Question: I have a MySQL table with a structure like the following:

I'm looking for a select statement which will concatenate the last four fields as follows:
'''
ID Source
1 Search engine
2 Email
3 Coupon mailout
4 Relative of owner
'''
I can think of a way to do this by using subqueries to choose the relevant fields to concatenate based on Type, nested subqueries to select values that are not NULL or 'Other', followed by JOINs, CONCAT()s and a UNION, but that seems a very complicated approach to the problem.
Am I overthinking this? Is there a simpler way?
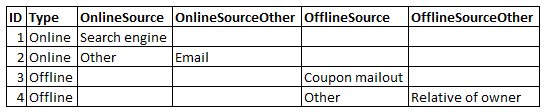
Answer: If you can't fix your data, you can simply use <URL> function. In my example, I'm using simple column names to make it a bit clearer:
'''
mysql> SELECT IF(c1 IS NOT NULL AND c1 != 'Other', c1,
IF(c2 IS NOT NULL AND c2 != 'Other', c2,
IF(c3 IS NOT NULL AND c3 != 'Other', c3, c4))) FROM t1;
'''
The above was tested.
You could make a Stored Function out of it if you need to use it often.
But, if you can, fix the table structure?